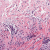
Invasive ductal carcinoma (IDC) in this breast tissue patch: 1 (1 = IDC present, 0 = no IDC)